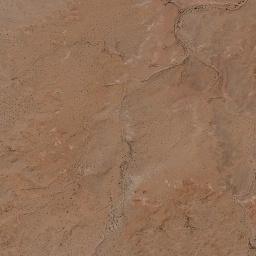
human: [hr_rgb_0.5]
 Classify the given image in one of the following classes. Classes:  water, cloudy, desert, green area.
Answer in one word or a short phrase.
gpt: desert